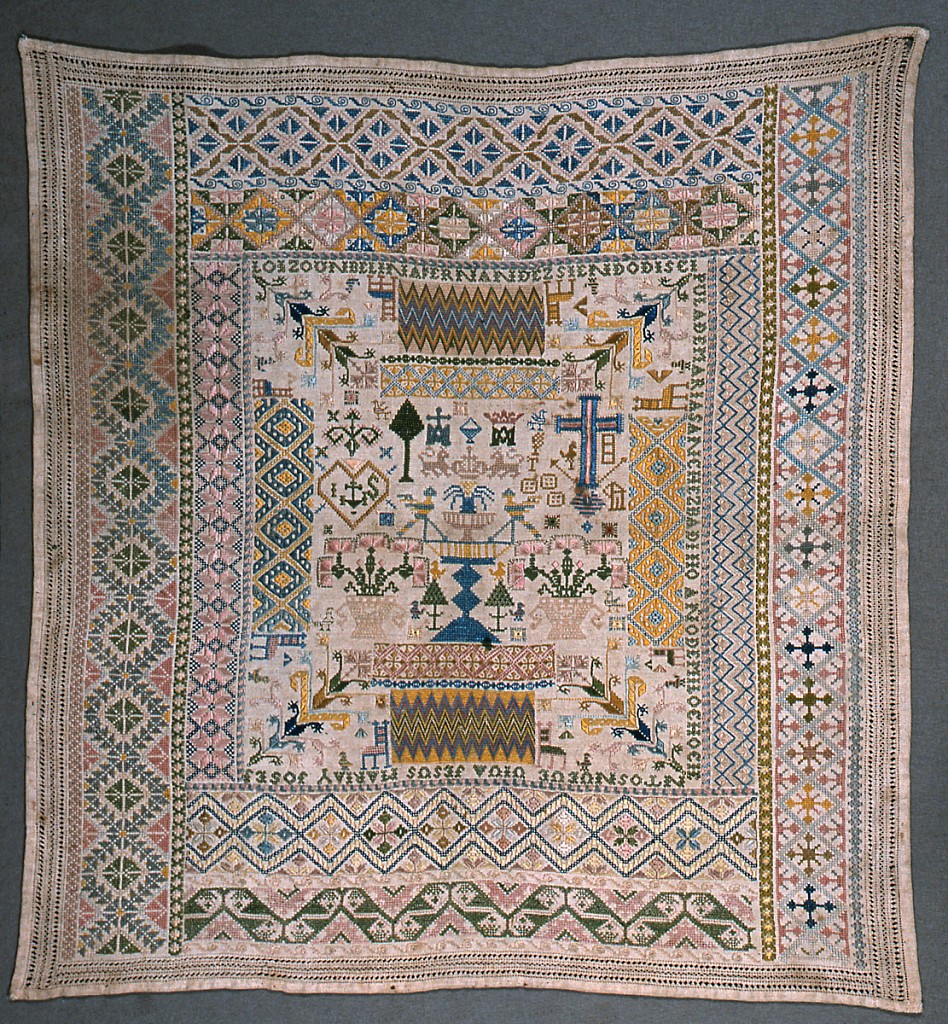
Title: Sampler
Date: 1809
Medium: silk embroidery on linen foundation Technique: satin, cross, back, stem, four-sided, chain, eyelet, running, and wrapped cross stitches; withdrawn element work with needle lace fillings
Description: Detached motifs in a central square with radiating borders.